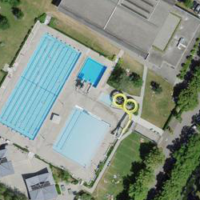
EUNIS habitat code: 53
Species observed at this site:
Podiceps cristatus